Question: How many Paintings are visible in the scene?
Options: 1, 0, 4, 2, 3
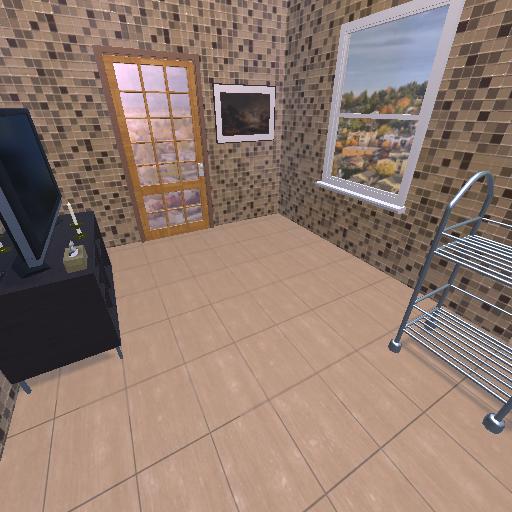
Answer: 1